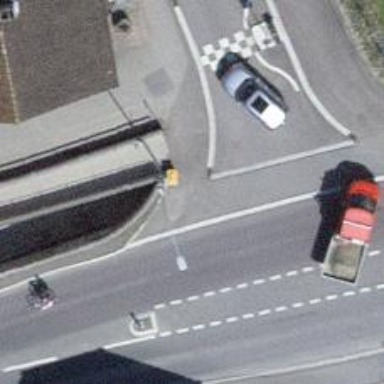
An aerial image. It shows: Footway passing through tunnel.